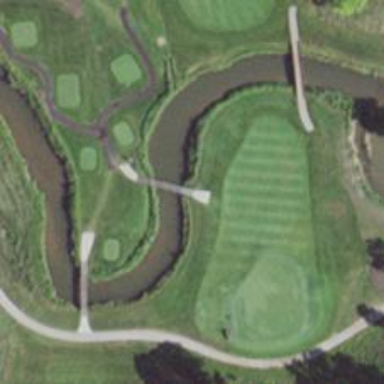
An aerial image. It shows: Path bridge over golf path.